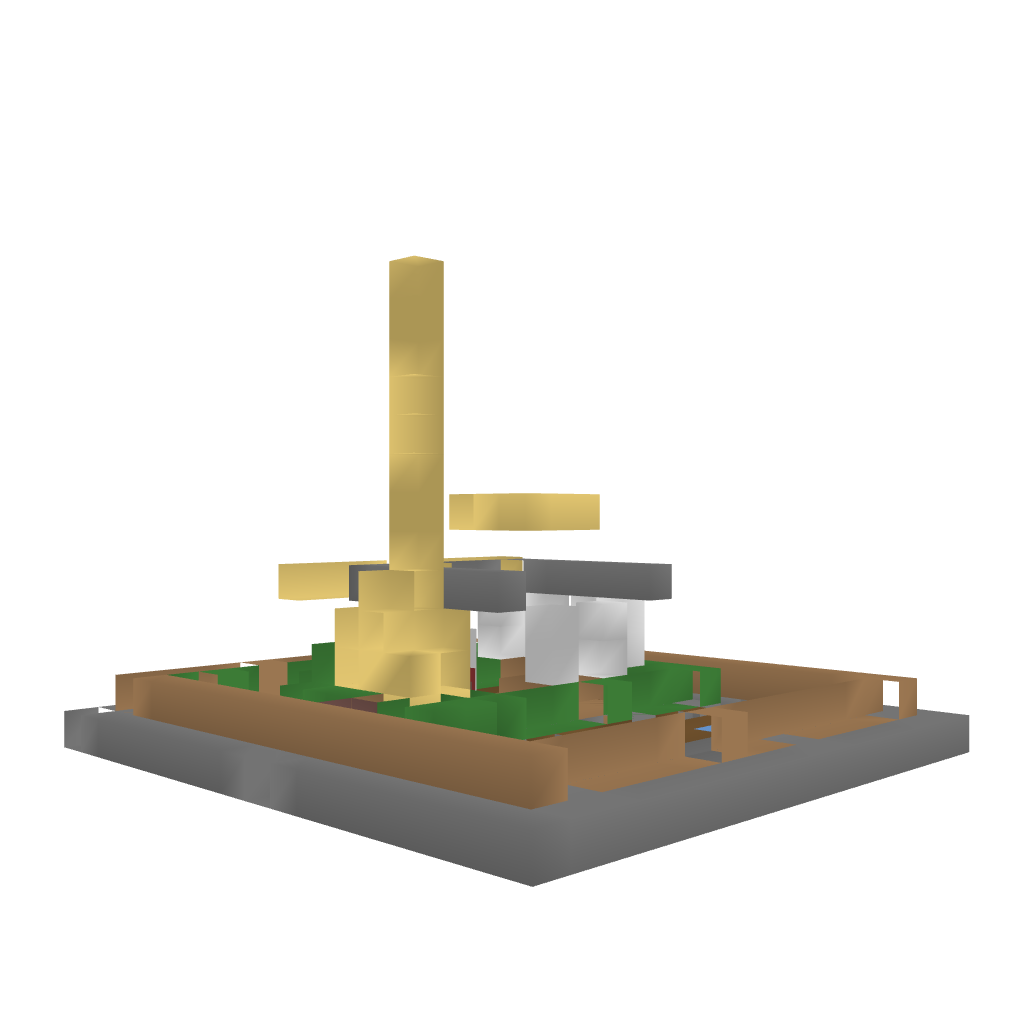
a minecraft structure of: Norton House 1 bad low quality